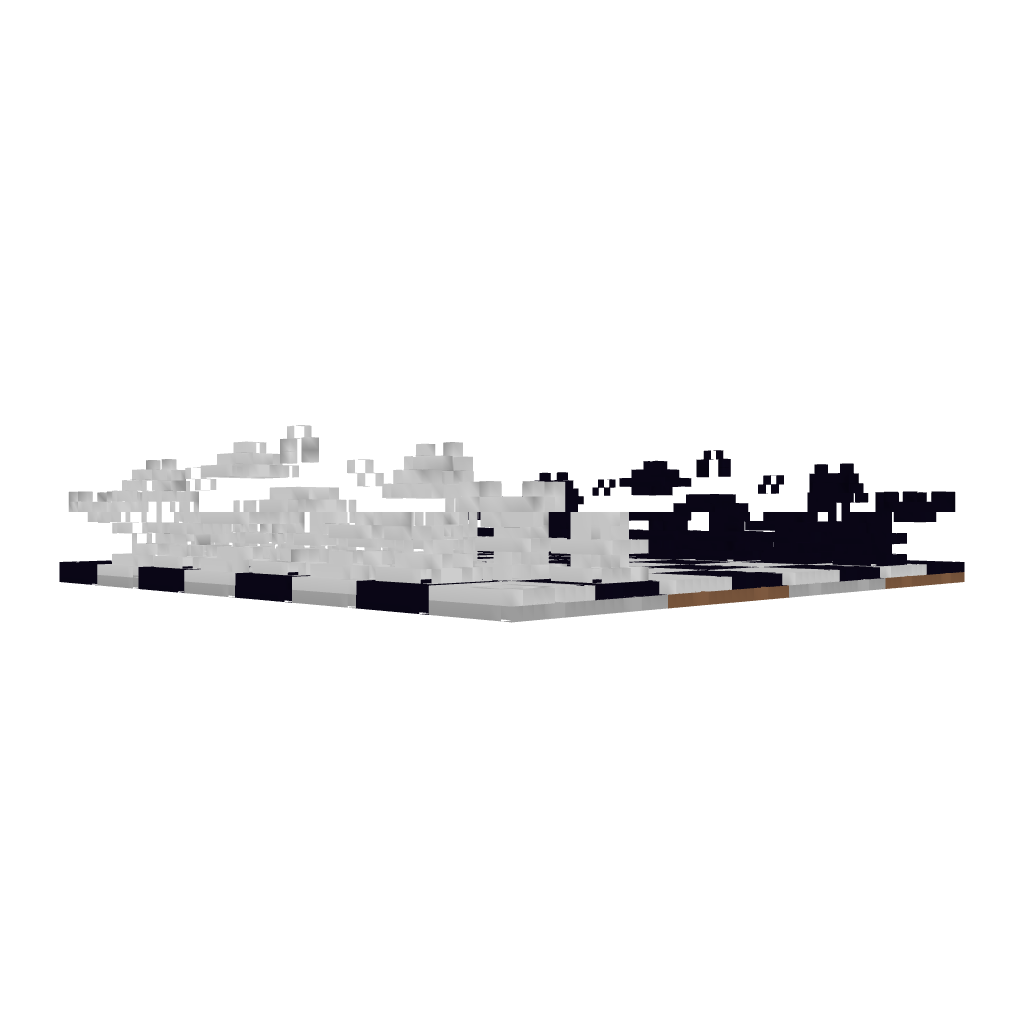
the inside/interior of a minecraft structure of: chessboard